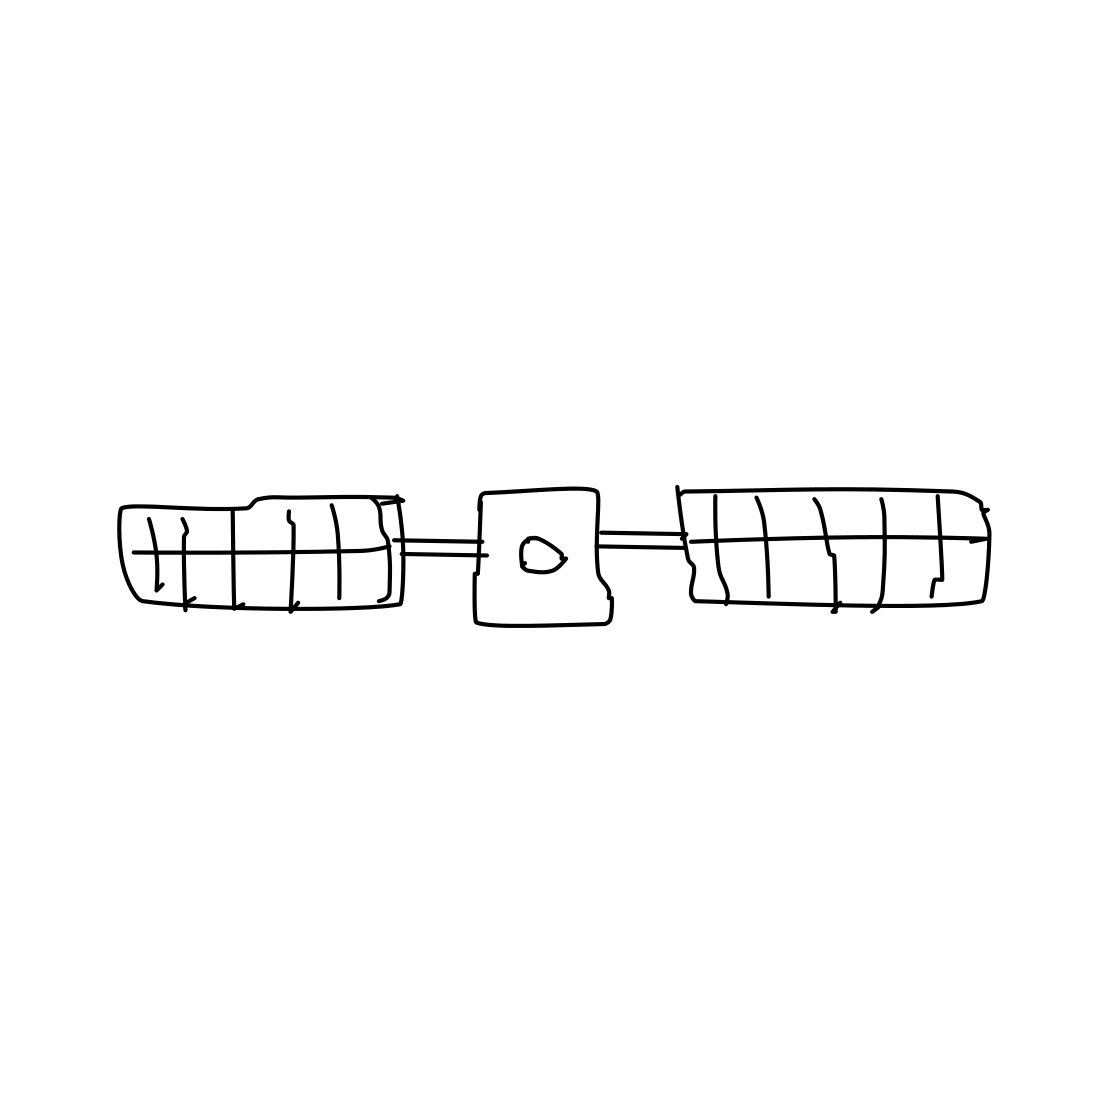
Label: satellite